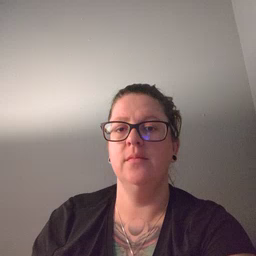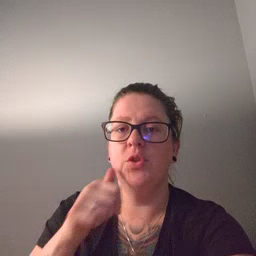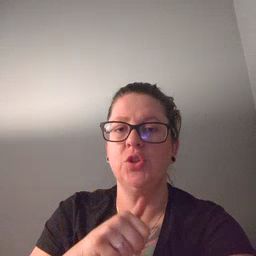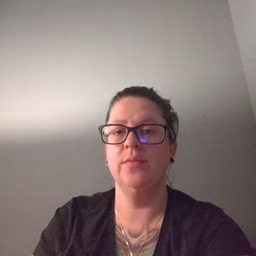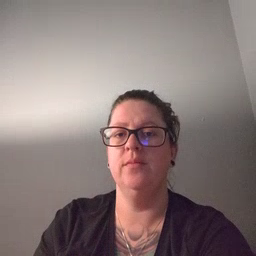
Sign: girl